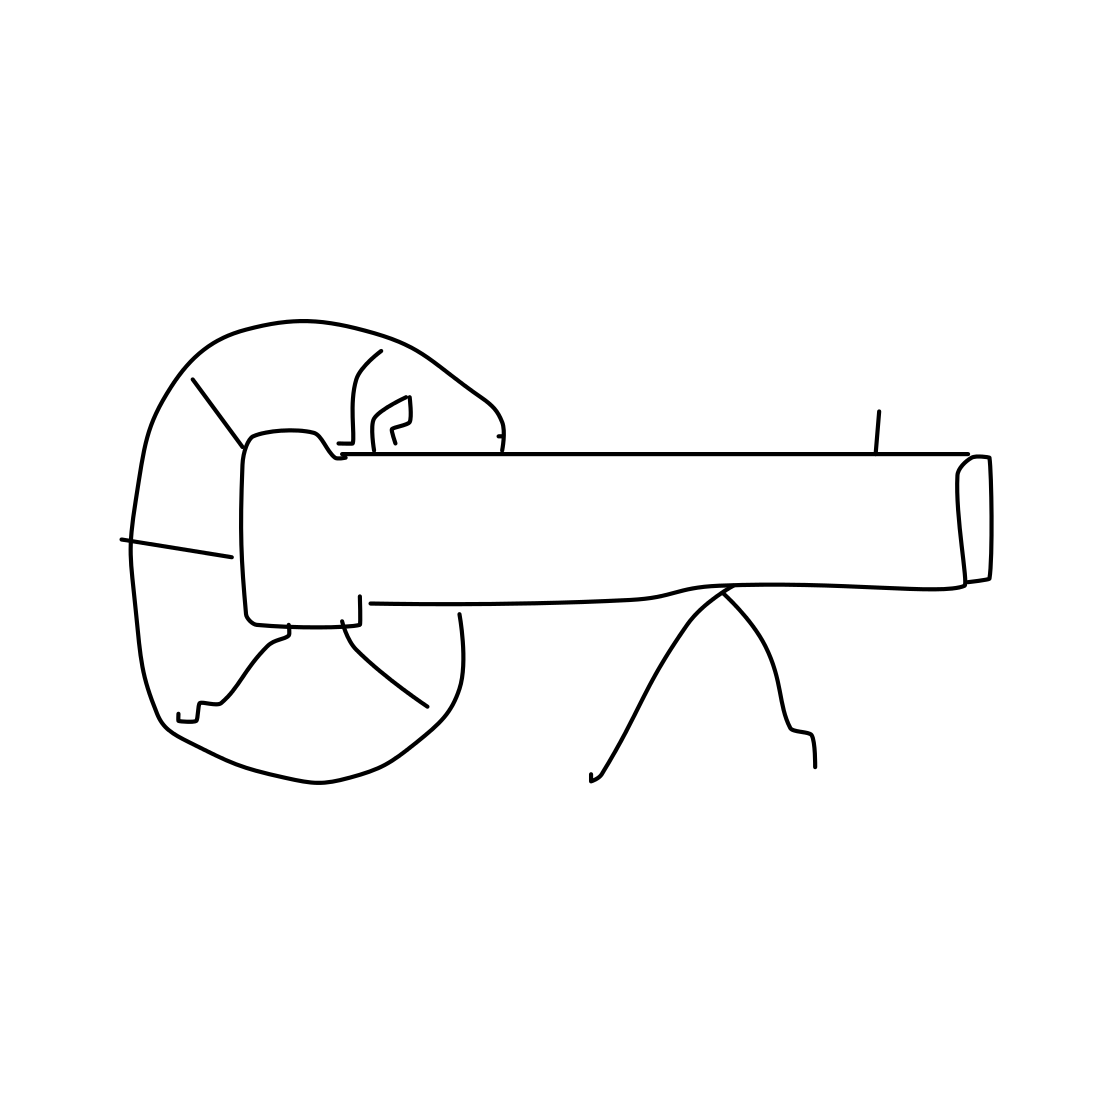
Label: cannon